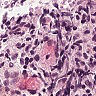
Metastatic tissue present: no